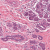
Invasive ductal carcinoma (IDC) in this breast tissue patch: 0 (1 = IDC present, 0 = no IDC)